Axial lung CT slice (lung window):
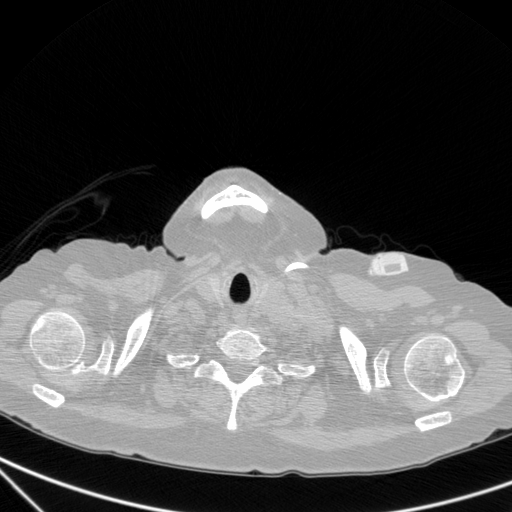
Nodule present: no